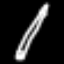
Label: pencil